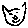
Label: cat